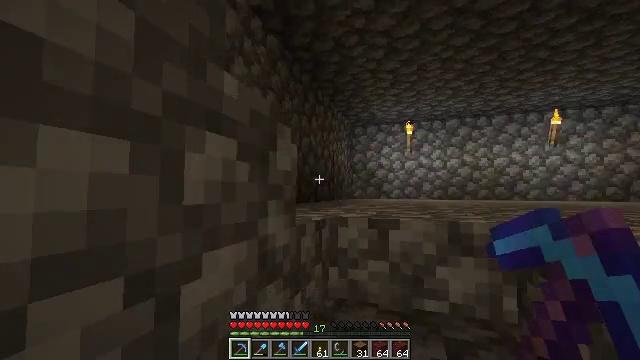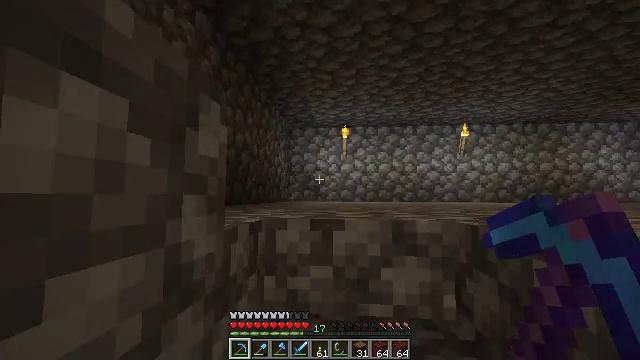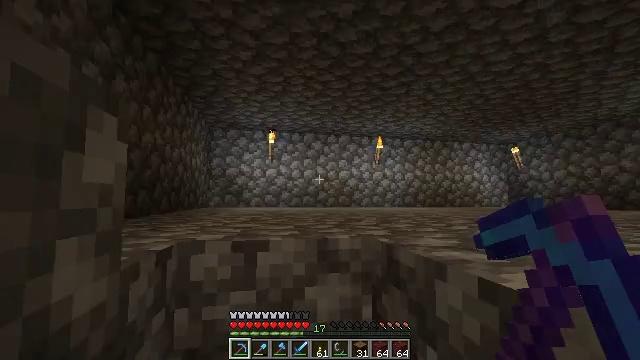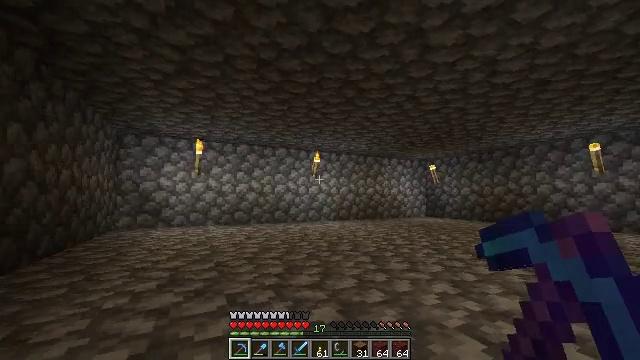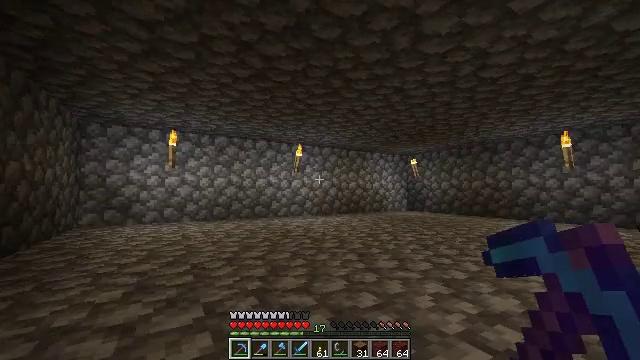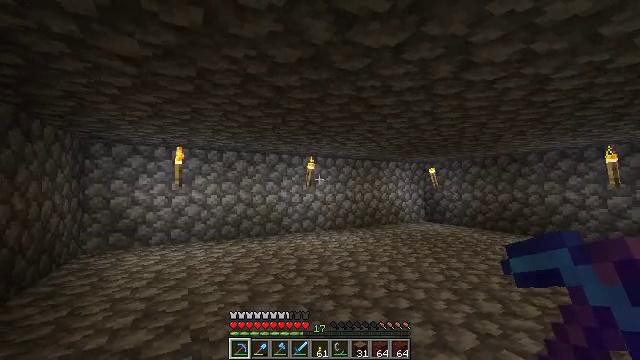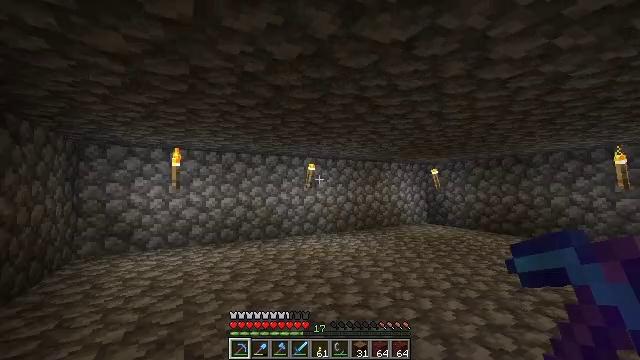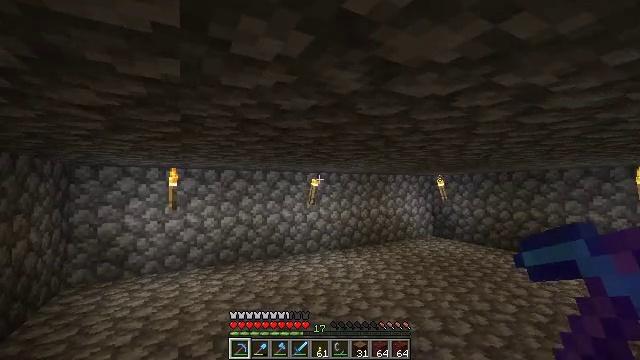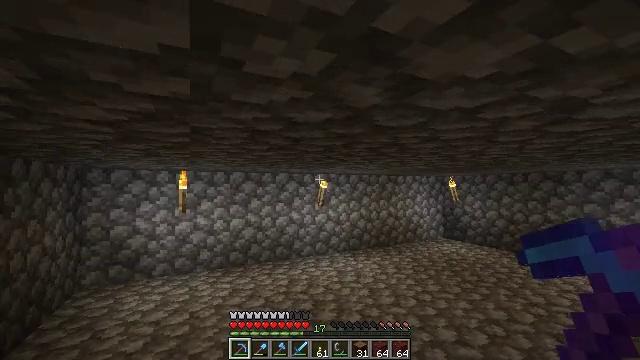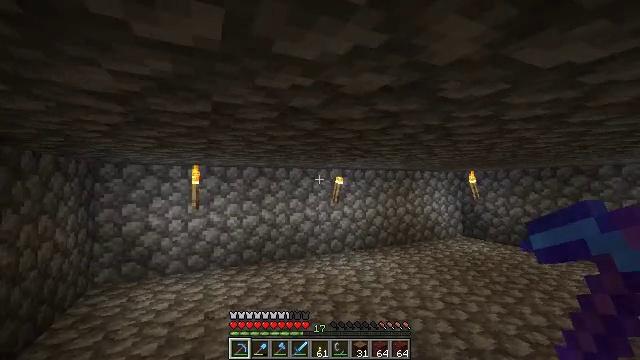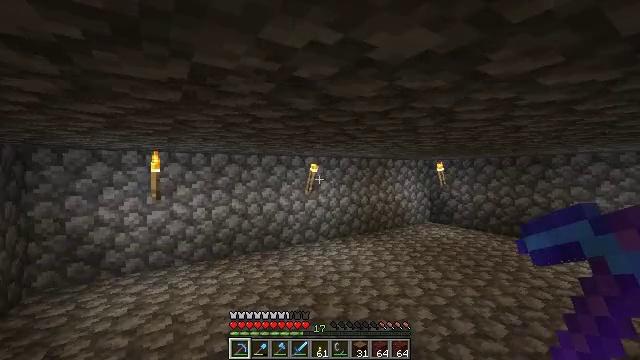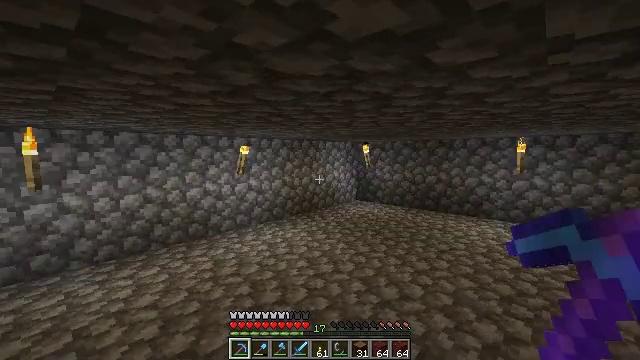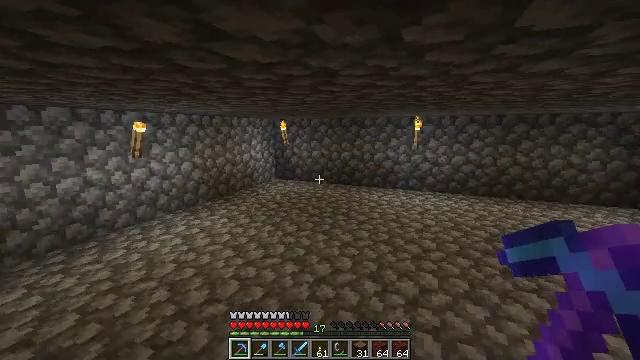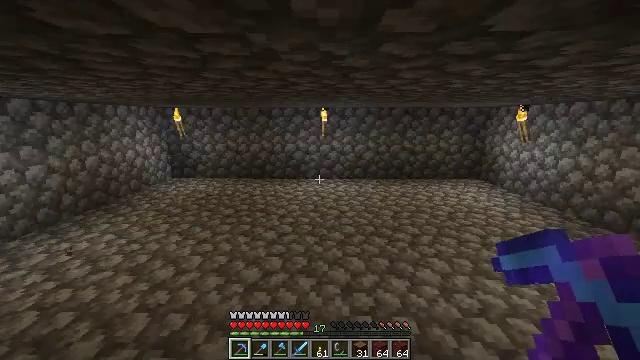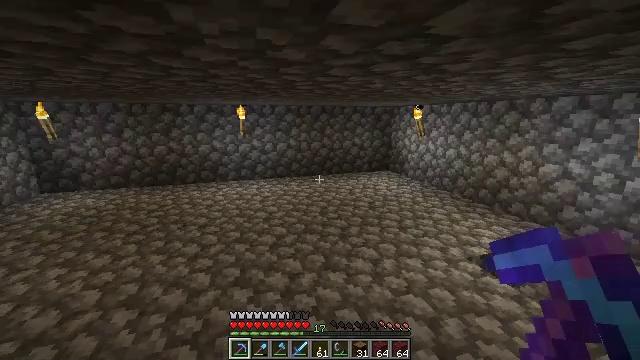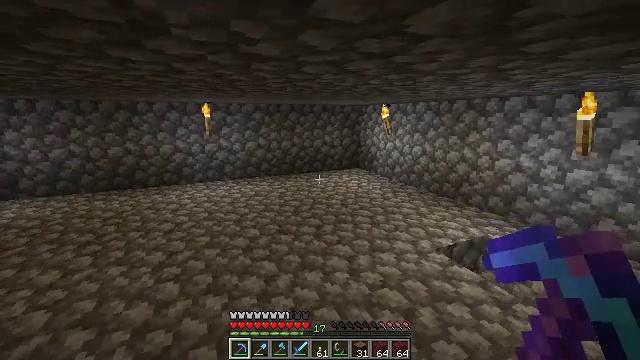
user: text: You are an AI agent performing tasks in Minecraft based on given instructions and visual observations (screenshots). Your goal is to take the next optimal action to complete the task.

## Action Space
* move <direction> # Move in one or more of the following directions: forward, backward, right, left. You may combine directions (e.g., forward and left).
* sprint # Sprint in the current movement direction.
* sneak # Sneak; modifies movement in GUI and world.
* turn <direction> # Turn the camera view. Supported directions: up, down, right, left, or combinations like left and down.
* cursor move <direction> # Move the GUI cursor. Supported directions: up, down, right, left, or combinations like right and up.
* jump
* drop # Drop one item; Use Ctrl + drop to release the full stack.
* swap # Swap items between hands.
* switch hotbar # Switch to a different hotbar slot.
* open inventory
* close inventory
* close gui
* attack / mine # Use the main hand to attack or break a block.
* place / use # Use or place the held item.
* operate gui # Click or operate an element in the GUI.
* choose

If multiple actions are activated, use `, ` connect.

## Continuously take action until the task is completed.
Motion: motion action
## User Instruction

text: Gather materials such as cobblestone.
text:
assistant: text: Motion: move forward, turn right
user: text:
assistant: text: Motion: move forward, turn right
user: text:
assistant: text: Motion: move forward, turn right
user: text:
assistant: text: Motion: move forward, turn right and down
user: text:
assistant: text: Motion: move forward, turn left
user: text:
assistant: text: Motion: move forward
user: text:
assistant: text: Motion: move forward and move left
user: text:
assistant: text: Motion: move forward and move left, turn left
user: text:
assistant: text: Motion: move forward and move left, turn left
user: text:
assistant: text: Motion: move forward and move left, turn right and down
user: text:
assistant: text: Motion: move forward and move left, turn right and down
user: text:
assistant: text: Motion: move forward and move left, turn right and down
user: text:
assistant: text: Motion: move forward and move left, turn right and down
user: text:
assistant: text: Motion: move forward and move left, turn right
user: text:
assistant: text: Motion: move forward and move left, turn right
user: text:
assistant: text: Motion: move forward and move left
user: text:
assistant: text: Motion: move forward and move left, turn right
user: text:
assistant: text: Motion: move forward and move left
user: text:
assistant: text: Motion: move forward and move left
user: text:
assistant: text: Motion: move forward and move left
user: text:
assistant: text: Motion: move forward and move left
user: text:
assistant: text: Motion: move forward and move left, turn left
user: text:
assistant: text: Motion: move forward and move left, turn right
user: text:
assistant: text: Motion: move forward, turn right and down
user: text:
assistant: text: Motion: move forward, turn right and down
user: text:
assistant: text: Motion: move forward, turn right and down
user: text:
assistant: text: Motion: move forward, turn right and down
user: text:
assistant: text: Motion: move forward and move left
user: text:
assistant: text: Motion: move forward and move left
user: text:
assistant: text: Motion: move forward and move left, turn right